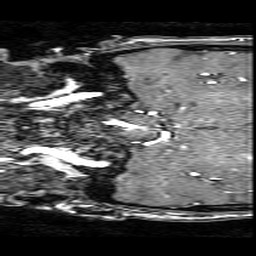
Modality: angio
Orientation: coronal
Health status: ill
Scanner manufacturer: philips
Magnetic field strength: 3 T
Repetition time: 0.01832 s
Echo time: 0.00338 s